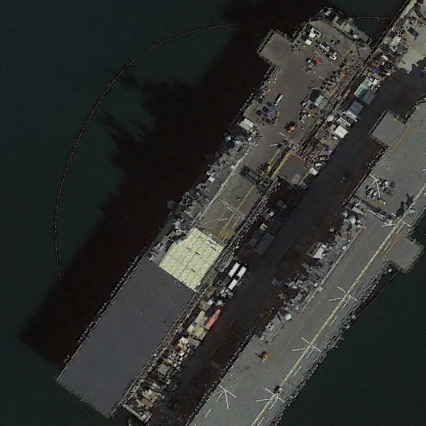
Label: assault